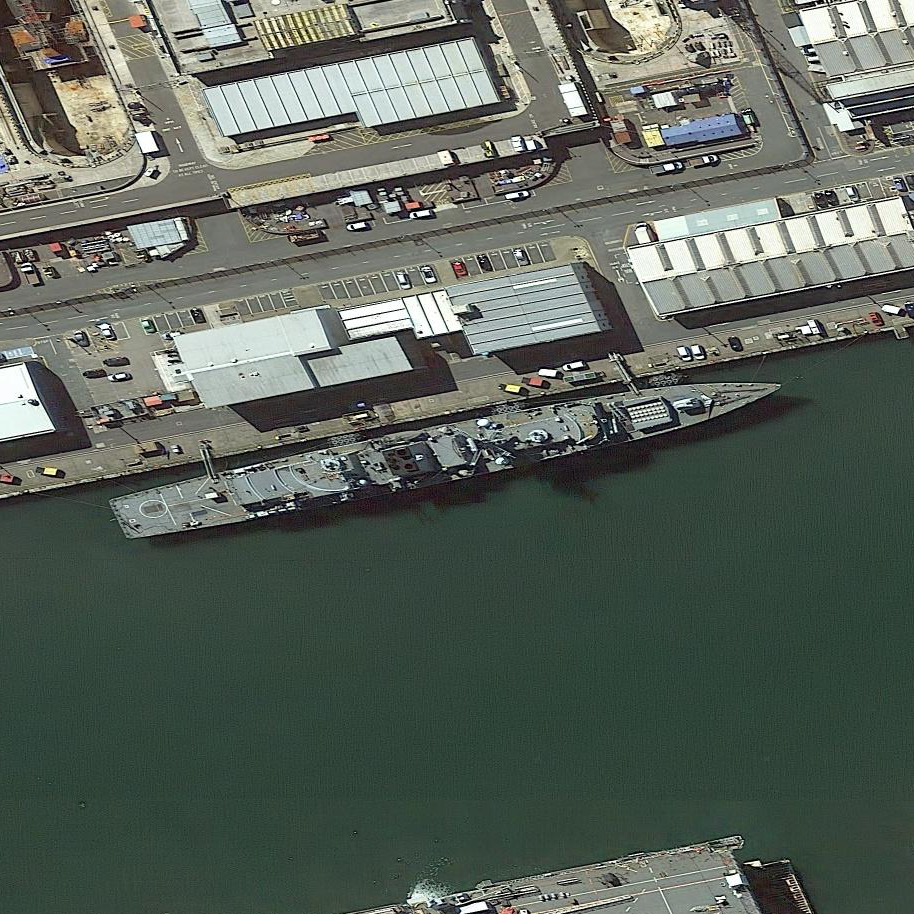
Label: destroyer